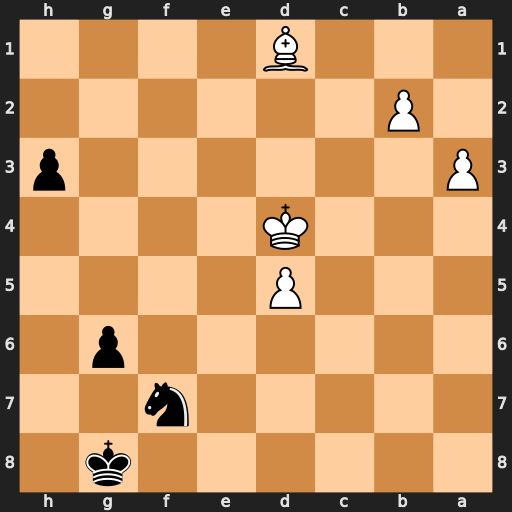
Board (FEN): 6k1/5n2/6p1/3P4/3K4/P6p/1P6/3B4
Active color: b
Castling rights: -
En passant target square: -
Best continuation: Ng5 d6 Kf8 Ba4 Nf3+ Ke3 h2